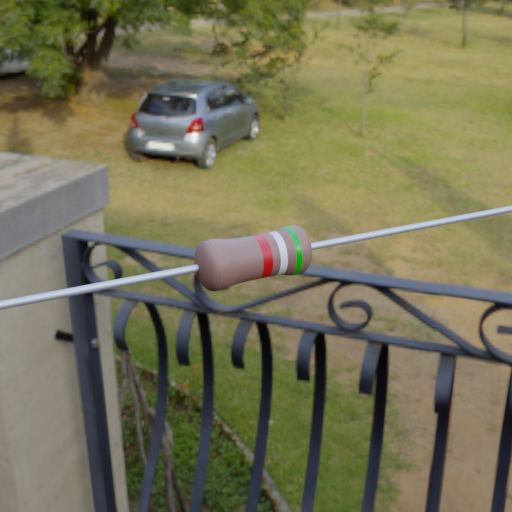
Resistor colour bands (in order): red, white, green